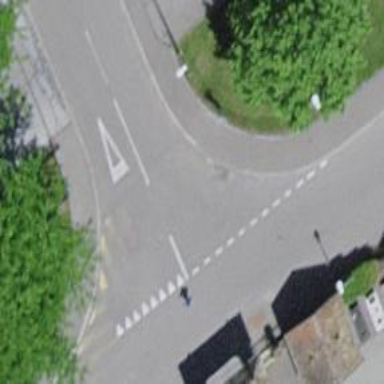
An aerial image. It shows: Unmarked road crossing.